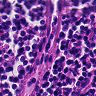
Metastatic tissue present: no